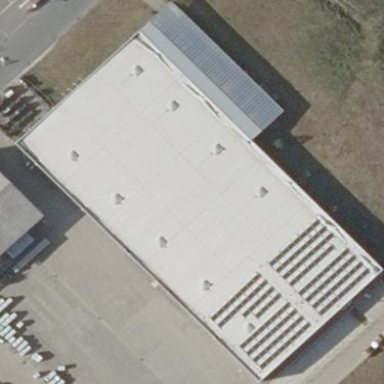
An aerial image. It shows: Supermarket with flat roof colored grey.